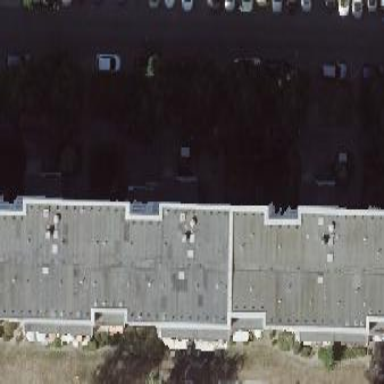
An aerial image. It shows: Building with apartments and flat roof.